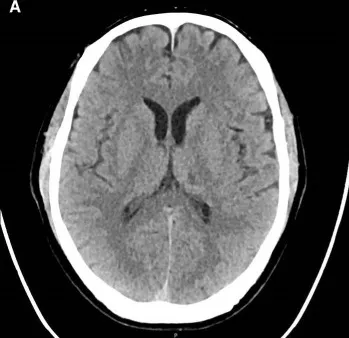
Pre- and post-treatment CT evaluation of the patient. (A) Pre-treatment non-contrast CT scan demonstrated a hypodensity lesion in the left thalamus.
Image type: radiology (ct)